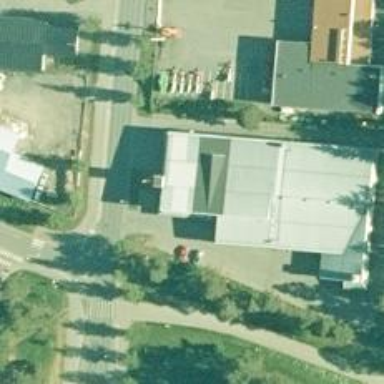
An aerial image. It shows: Fitness center located in leisure land.